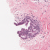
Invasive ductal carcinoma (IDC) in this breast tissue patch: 0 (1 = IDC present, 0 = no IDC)